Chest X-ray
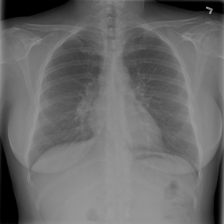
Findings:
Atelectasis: negative
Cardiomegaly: negative
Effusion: negative
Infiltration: positive
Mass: negative
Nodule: negative
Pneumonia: negative
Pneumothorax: negative
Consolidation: negative
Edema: negative
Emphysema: negative
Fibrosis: negative
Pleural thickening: negative
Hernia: negative